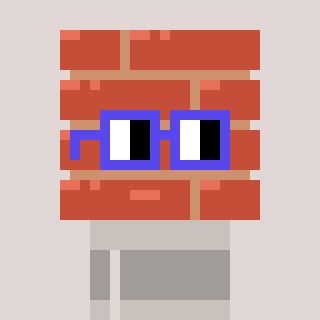
a pixel art character with square blue glasses, a wall-shaped head and a foggrey-colored body on a warm background